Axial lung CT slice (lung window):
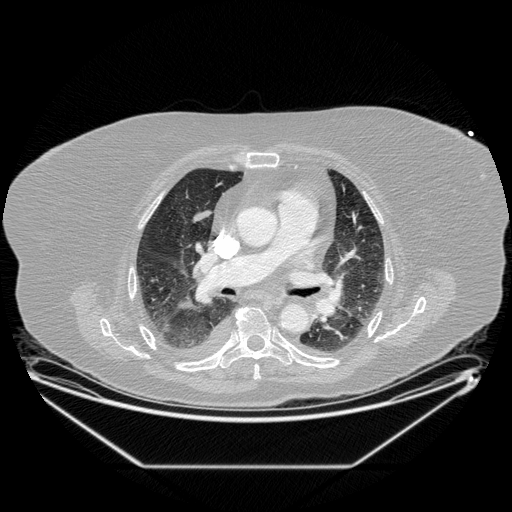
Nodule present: yes
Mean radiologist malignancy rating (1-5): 4.333